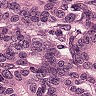
Metastatic tissue present: yes